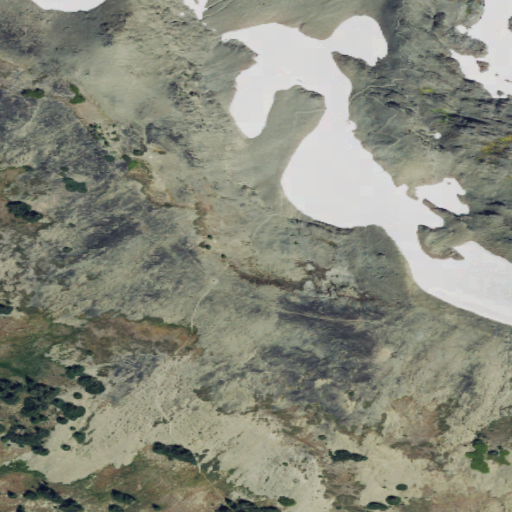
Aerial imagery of gap in Washington named Cameron Pass containing barren land and shrub